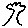
Label: tree